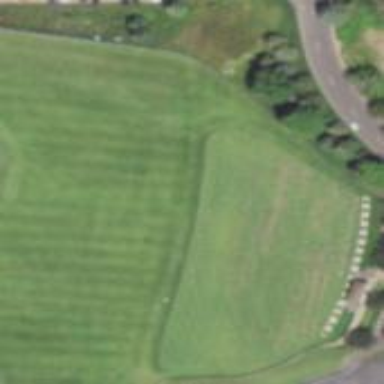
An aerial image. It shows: Grass area designated as golf tee.